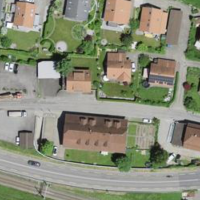
EUNIS habitat code: 54
Species observed at this site:
Centaurea solstitialis
Galeopsis tetrahit